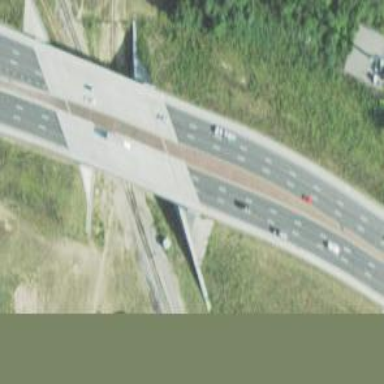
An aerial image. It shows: Trunk highway with bridge.